Aerial crown-view tile of a tropical tree (Barro Colorado Island, Panama), acquired 20250512:
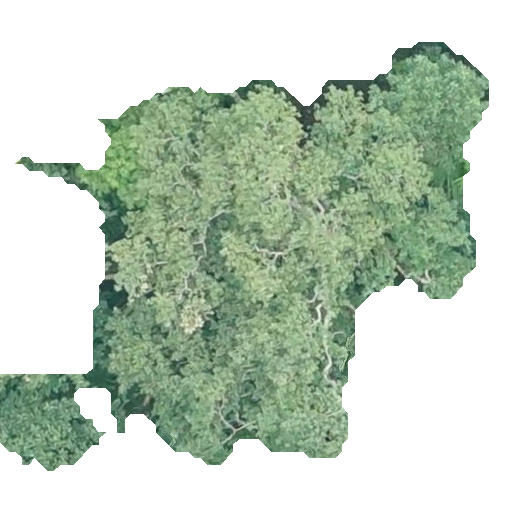
Species: Hieronyma alchorneoides
GBIF accepted scientific name: Hieronyma alchorneoides
Crown area: 181.005 m²